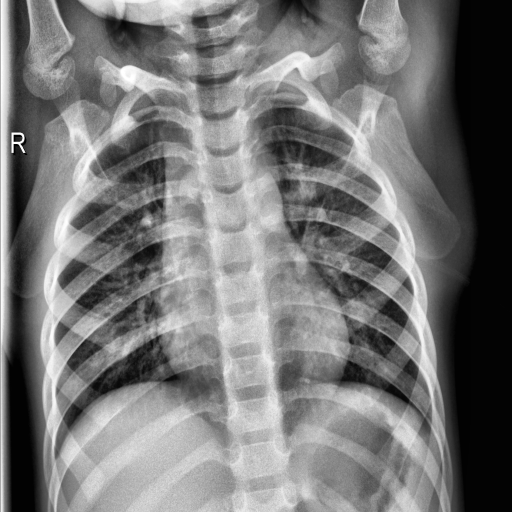
Finding: NORMAL